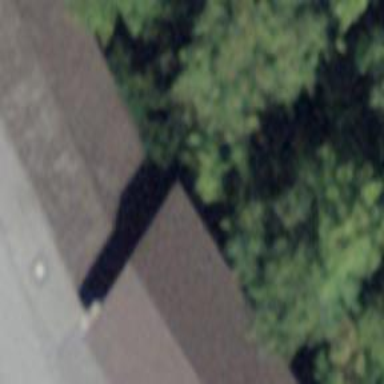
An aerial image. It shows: View of roof of building.